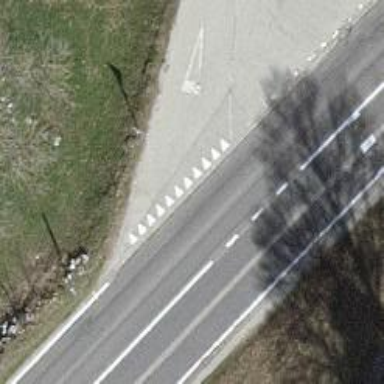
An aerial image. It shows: Primary highway.